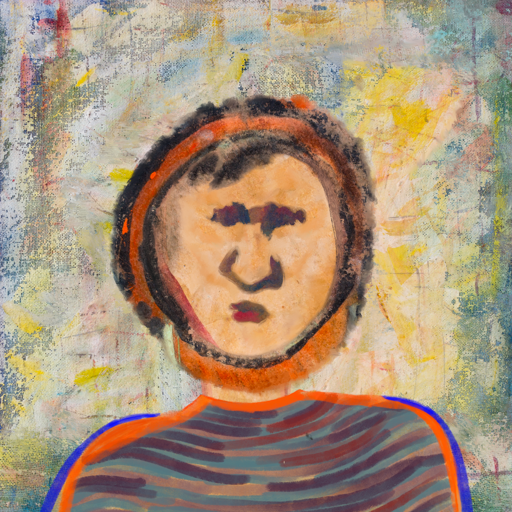
Background: Irani, Head And Neck Front: Childish, Face Front: In_The_Sun, Bust: Experience, Hair Front: Childish, Head Accessory: Blank, Second Necklace: Blank, Necklace: Blank, Baby: Blank